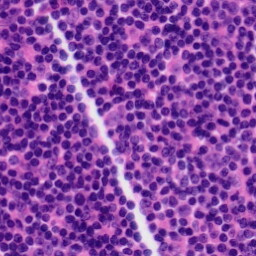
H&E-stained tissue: Tonsil